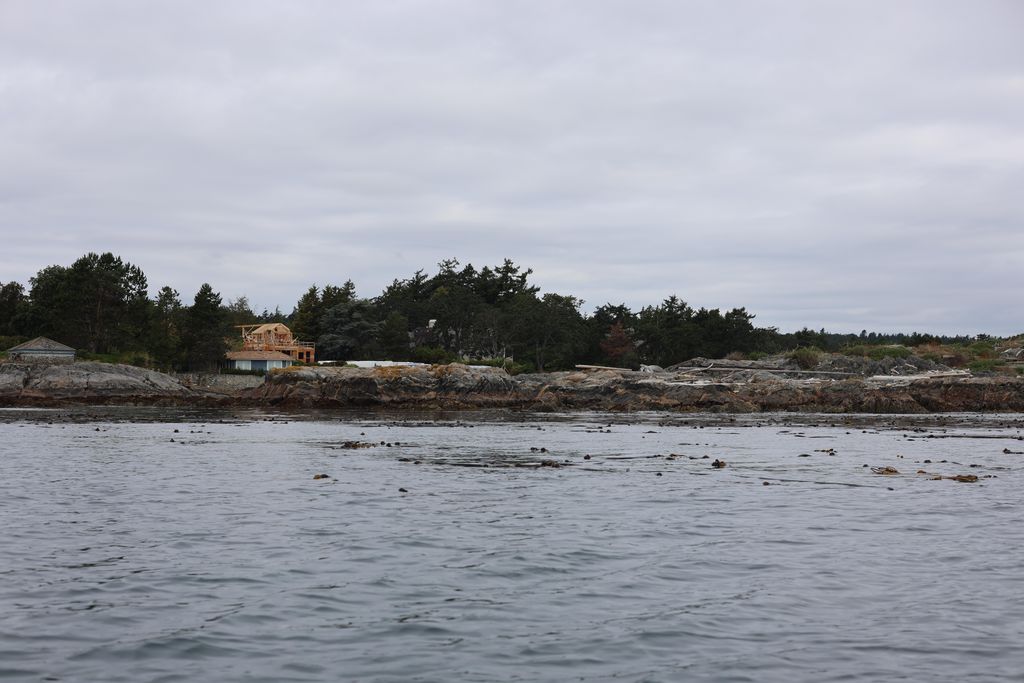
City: victoria